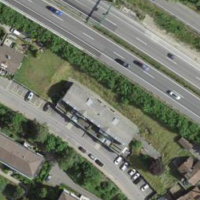
EUNIS habitat code: 57
Species observed at this site:
Milvus migrans